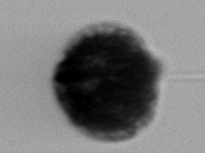
Label: Gonyaulax